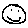
Label: smiley face